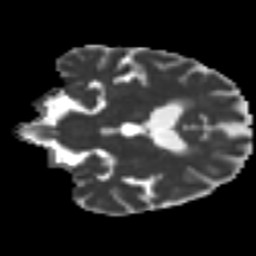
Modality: MD
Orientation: coronal
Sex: female
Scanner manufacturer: ge
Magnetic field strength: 3 T
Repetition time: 7 s
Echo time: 0.08 s